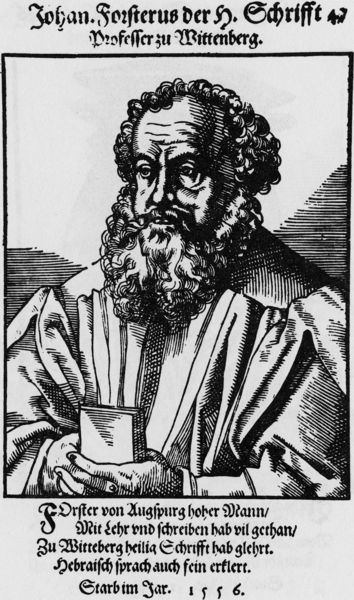
Titel: Bildnis des Johann Forster
Künstler: Tobias Stimmer
Institution: (Seriendruck)
Schlagwörter: hand, mann, schatten, umhang, weiß, landschaft, finger, frisur, grau, haar, hintergrund, licht, mund, nase, schwarz, stirn, zeichnung, blick, hochformat, bart, augen, bibel, falten, kleidung, kragen, rahmen, vollbart, bild, bildnis, hände, portrait, porträt, gewand, haare, kutte, mantel, blatt, brustbild, locken, renaissance, schulter, schultern, holzschnitt, schrift, wangen, papier, lehrer, grafik, graphik, ernst, brauen, glatze, deutsch, faltenwurf, alter, buch, druck, schnitt, schraffur, radierung, stich, lockig, dreiviertel, text, strin, stirnfalten, talar, kraus, mittelalter, mönch, luther, kupferstich, flugblatt, johann, vorne, augsburg, professor, reformation, stimmer, tobias, schrifft, wittenberg, galenos, wittemberg, württemberg, gewannd, schwarzweißs, johan, schwarweiß, forster, 1556, sterbeurkunde, den nicht, nasei, johann forsterus